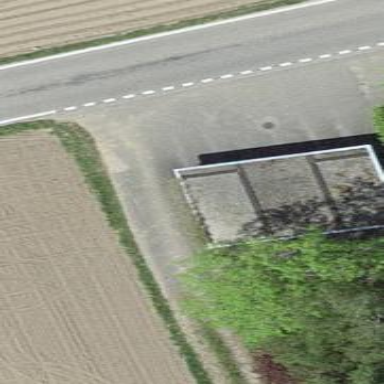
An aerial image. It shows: Garage.